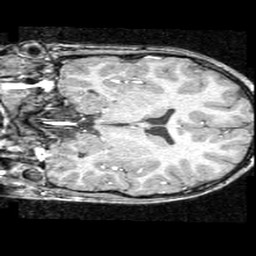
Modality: T1w
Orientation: coronal
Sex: male
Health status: ill
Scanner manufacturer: ge
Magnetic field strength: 1.5 T
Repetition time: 21 s
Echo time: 0.008 s